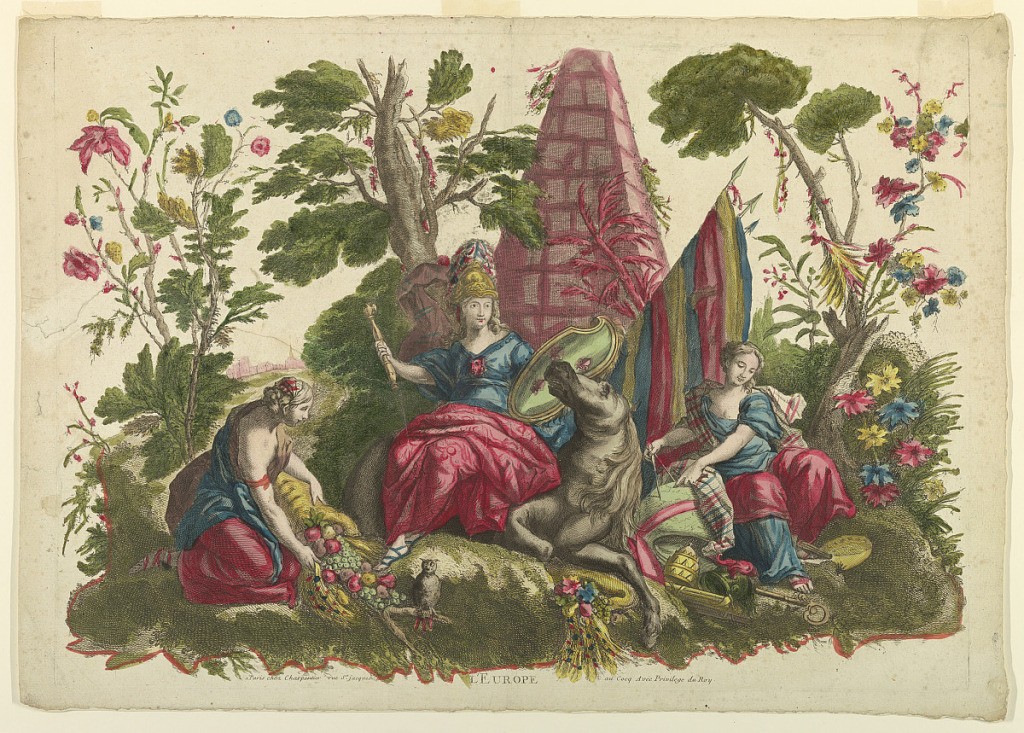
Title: Europe
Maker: Alexis Peyrotte, French, 1699–1769
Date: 1750–1775
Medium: Brush and watercolor on paper, mounted
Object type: Print
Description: EUROPE, a helmeted woman, with a scepter and a shield, bearing three fleurs-de-lys, is seated on a crouching horse before a pyramid. At left a kneeling woman with a cornucopia; at right, a seated woman surrounded by attributes, the Church, the Military, and the Arts, points with her hand and with dividers to a globe. Trees, a city in the background. Bottom: "a Paris chez Charpentier rue St Jacques"; "L'EUROPE" "Au Cocq Avec Privilege du Roy".